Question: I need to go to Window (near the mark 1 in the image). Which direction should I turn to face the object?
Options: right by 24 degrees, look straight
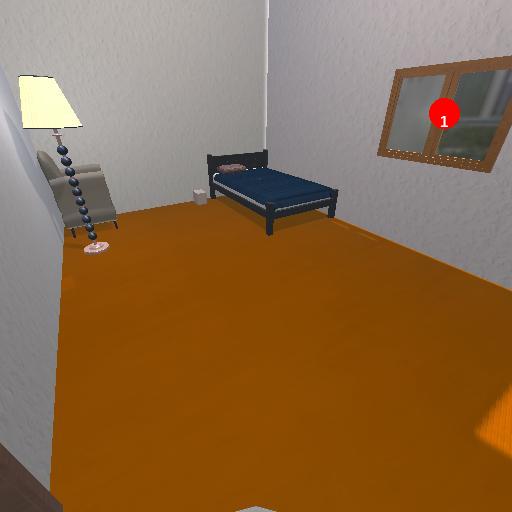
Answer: right by 24 degrees